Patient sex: F
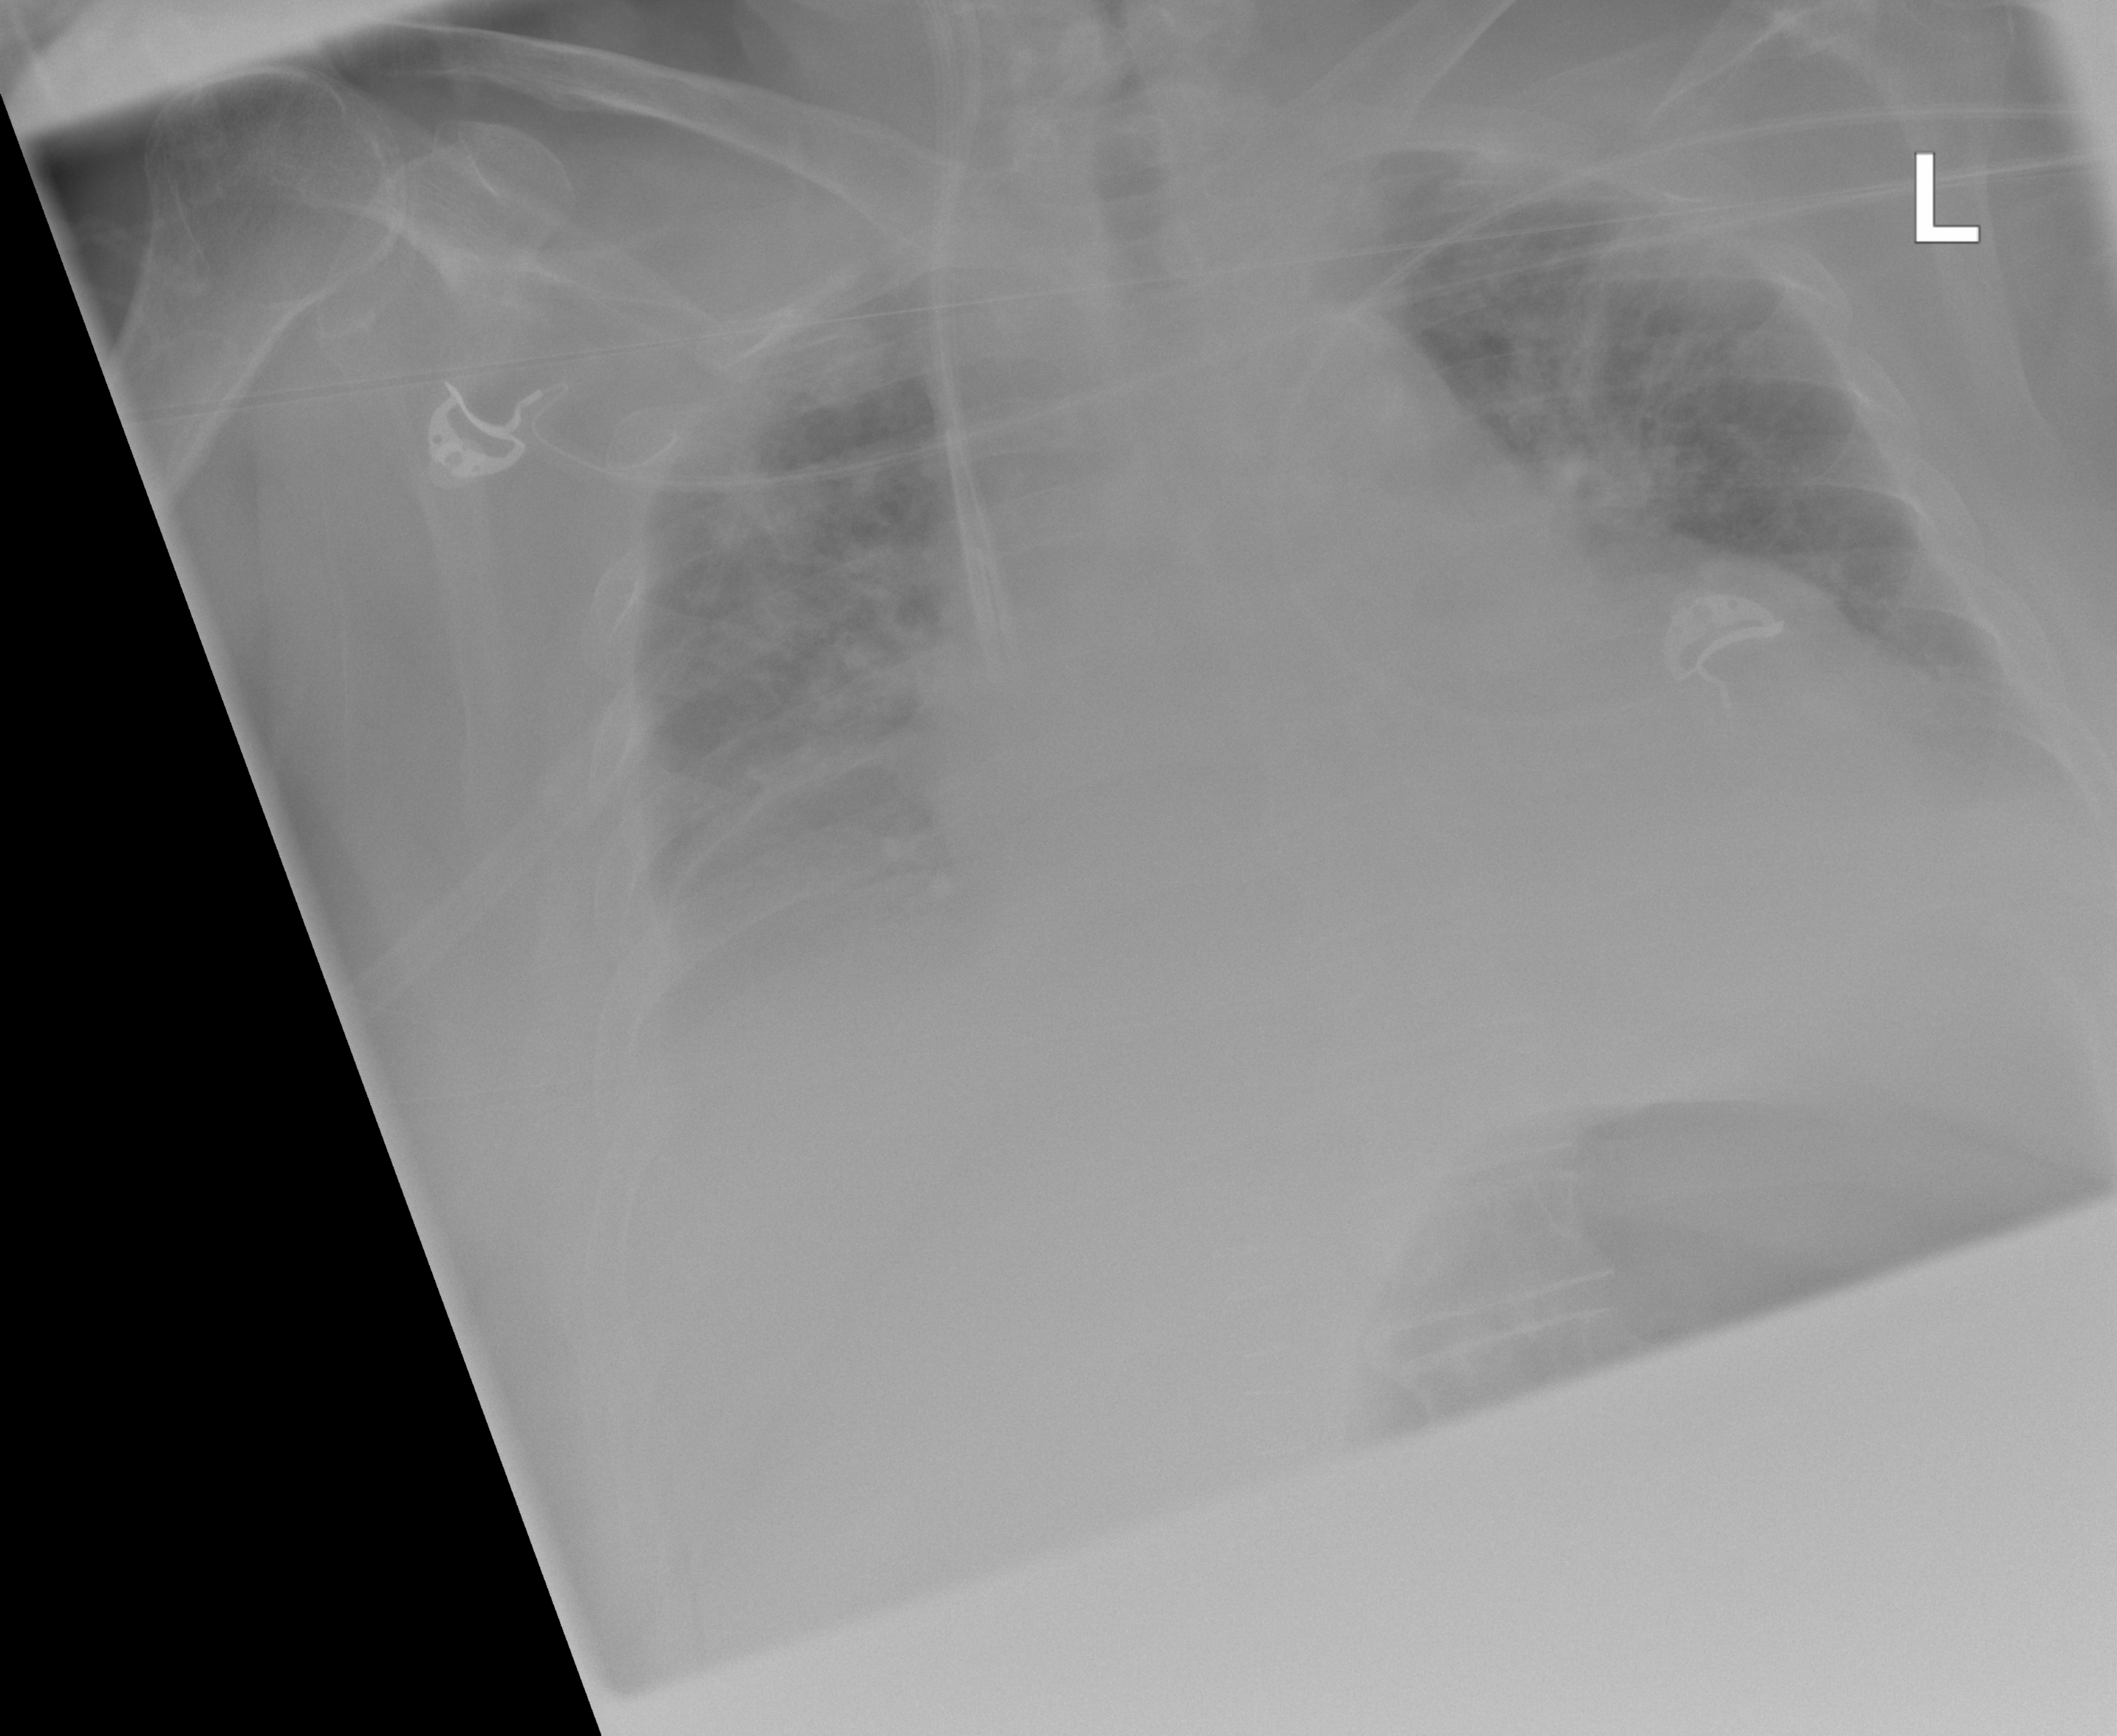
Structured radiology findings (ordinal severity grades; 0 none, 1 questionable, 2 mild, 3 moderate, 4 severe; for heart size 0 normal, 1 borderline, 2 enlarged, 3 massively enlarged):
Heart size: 2
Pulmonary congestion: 2
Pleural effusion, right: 2
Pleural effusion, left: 2
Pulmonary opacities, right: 2
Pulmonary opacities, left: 2
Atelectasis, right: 2
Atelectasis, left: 2